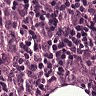
Metastatic tissue present: yes